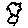
Label: bird